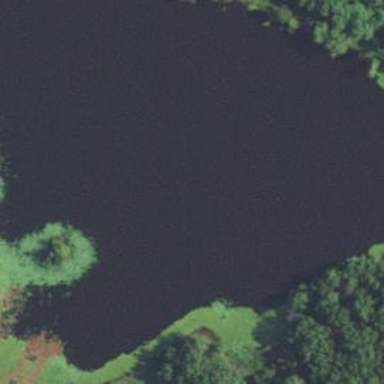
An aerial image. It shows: Serene pond surrounded by nature.